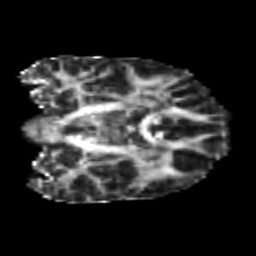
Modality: FA
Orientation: coronal
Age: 22
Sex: female
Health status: healthy
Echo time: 0.074 s